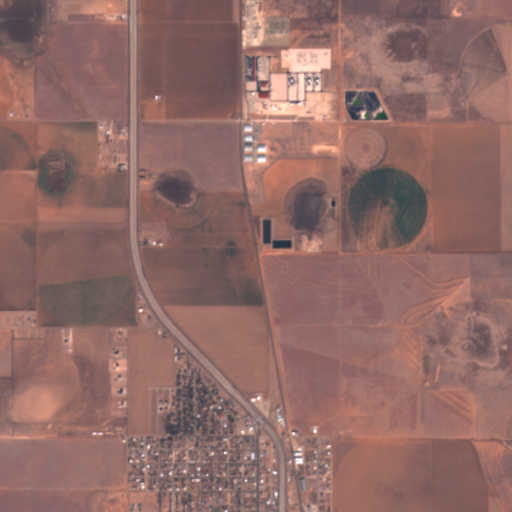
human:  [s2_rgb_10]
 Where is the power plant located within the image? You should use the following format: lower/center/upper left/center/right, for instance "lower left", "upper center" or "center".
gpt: The power plant is located in the upper right of the image.
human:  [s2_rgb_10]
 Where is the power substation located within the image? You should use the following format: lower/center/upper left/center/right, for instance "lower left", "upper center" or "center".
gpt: The power substation is located in the upper center of the image.
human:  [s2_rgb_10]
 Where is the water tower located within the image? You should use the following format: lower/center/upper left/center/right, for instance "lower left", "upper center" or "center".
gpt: The water tower is located in the lower left of the image.
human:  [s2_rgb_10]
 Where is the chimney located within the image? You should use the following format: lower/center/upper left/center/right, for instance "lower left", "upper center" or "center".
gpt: The chimney is located in the upper center of the image.
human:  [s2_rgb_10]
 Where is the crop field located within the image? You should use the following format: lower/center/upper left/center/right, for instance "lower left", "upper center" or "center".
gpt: There is no crop field in the image.